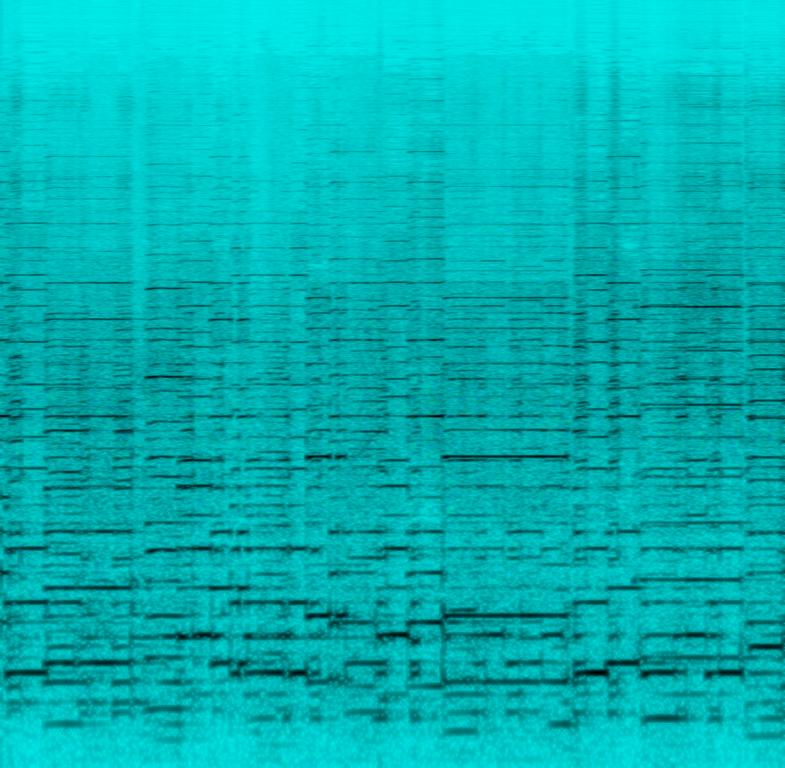
This is a live performance of a Russian folk music piece. There is no singer in this piece. The single instrument being played is a garmon. The performer is playing a melancholic solo on the garmon. This piece could be used in the soundtrack of a movie or a documentary that takes place in Russia. It could also be playing in the background at a Russian cuisine restaurant.